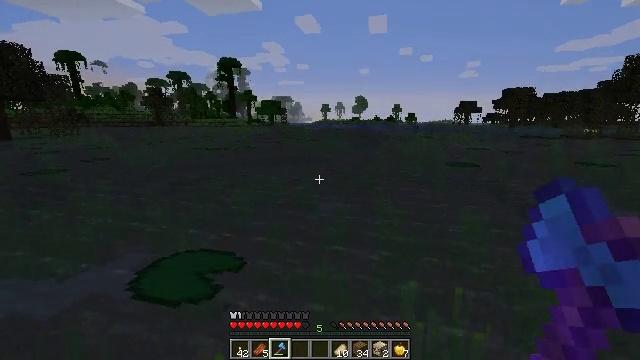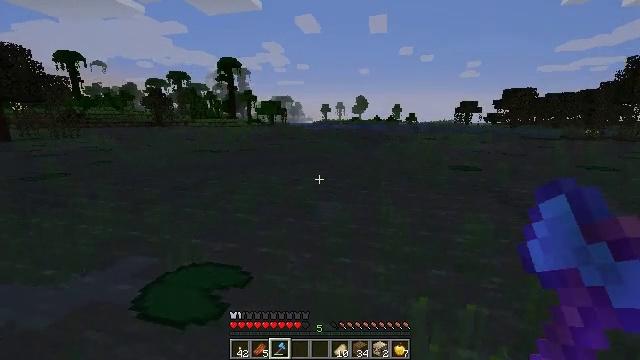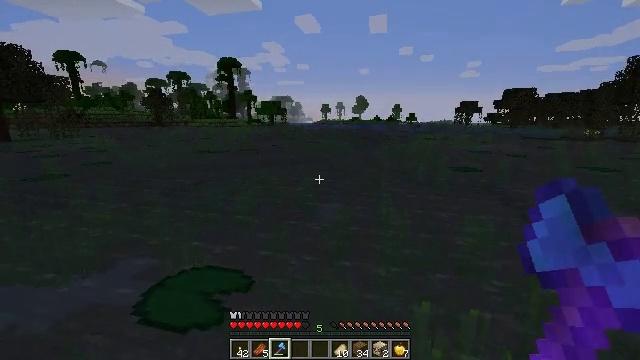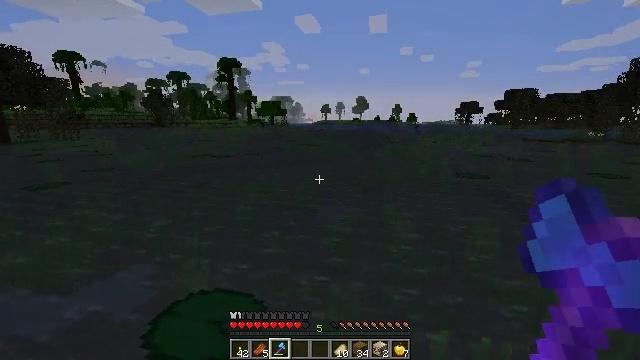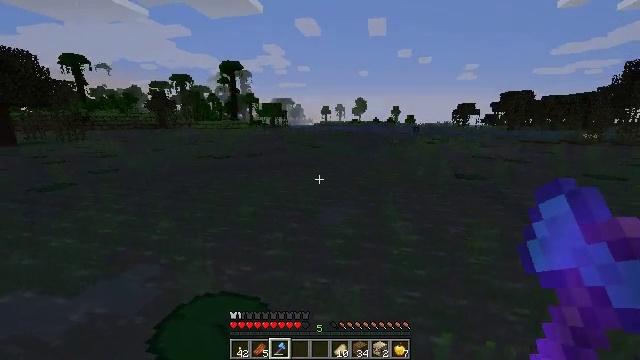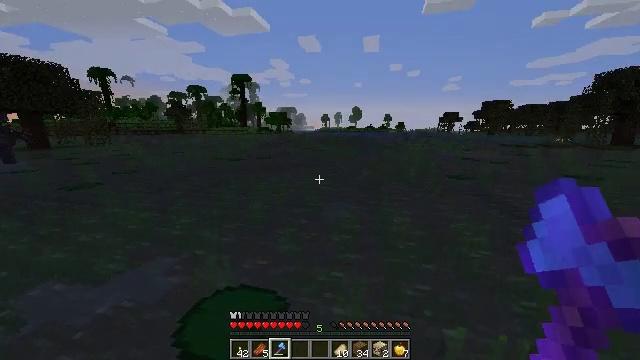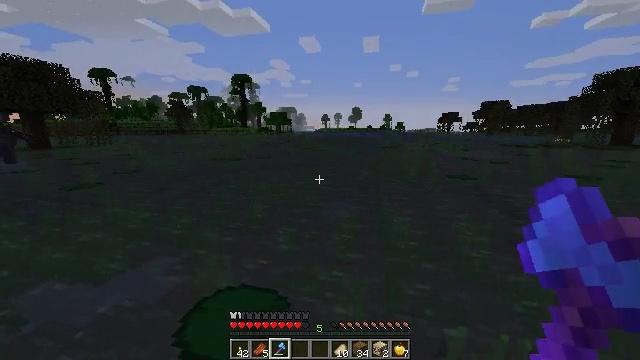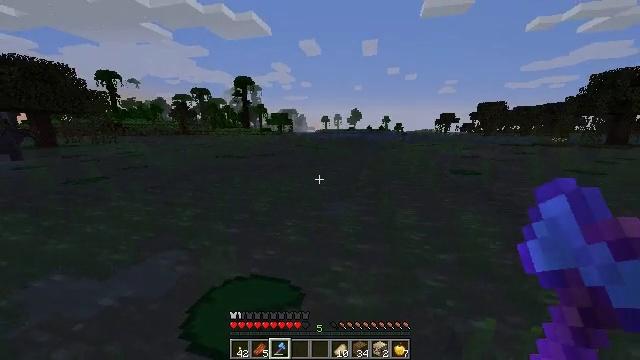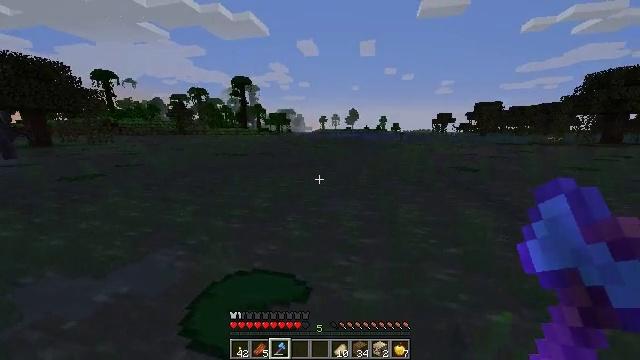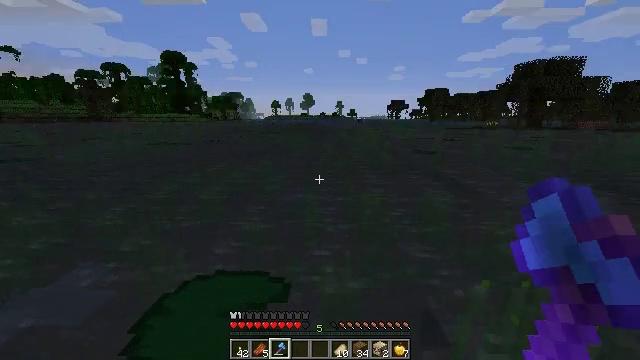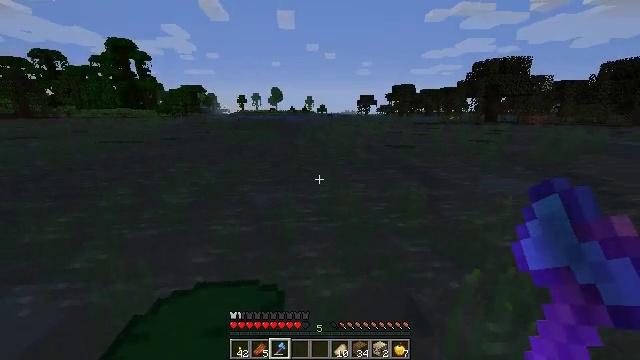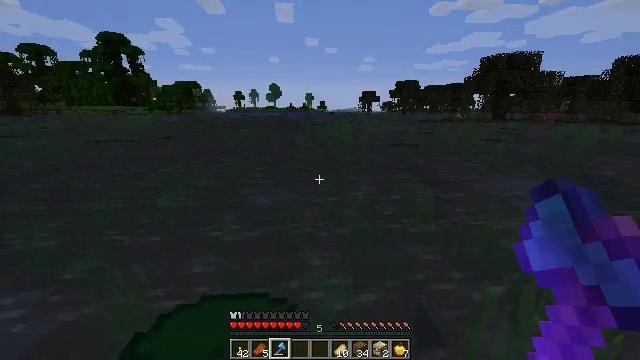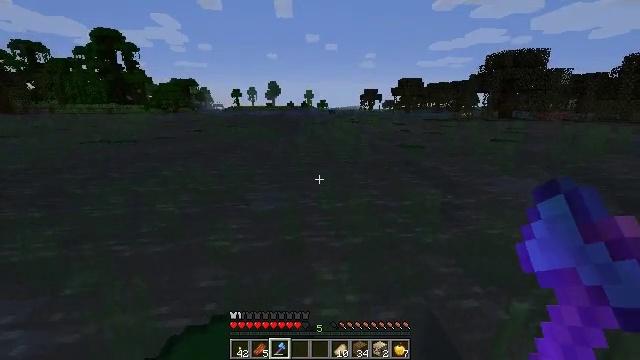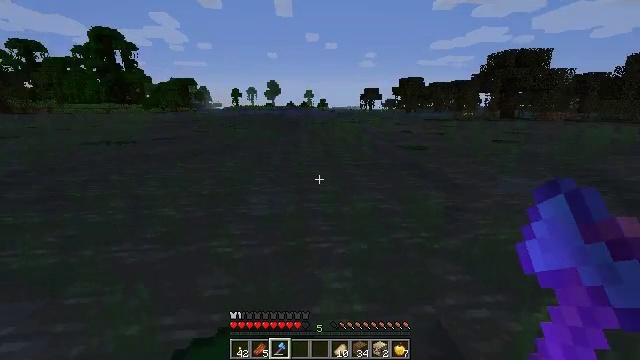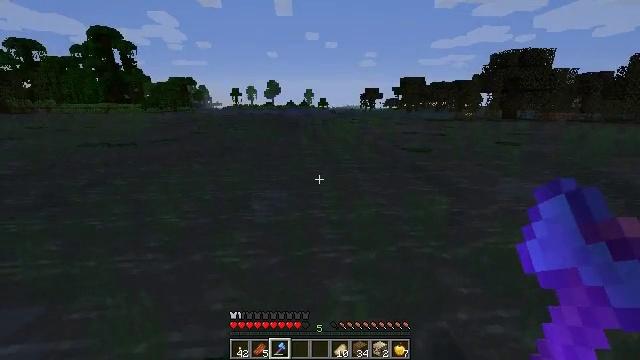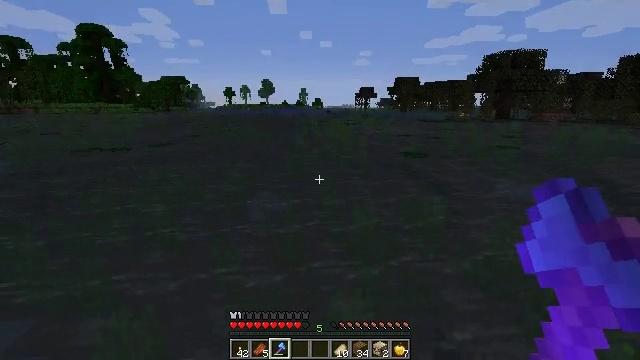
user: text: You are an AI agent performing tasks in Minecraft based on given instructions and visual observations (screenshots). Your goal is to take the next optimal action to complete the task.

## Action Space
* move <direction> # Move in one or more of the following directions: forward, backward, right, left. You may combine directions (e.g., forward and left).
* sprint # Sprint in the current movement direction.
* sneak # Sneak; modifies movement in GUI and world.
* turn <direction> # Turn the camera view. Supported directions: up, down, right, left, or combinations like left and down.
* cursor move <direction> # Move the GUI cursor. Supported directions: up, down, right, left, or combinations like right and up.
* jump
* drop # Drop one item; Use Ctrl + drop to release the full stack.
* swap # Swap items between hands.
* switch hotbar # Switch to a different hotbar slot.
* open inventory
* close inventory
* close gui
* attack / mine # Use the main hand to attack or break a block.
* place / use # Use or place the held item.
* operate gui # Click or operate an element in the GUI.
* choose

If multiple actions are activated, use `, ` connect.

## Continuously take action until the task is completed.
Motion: motion action
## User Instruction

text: Gather lily pads while exploring.
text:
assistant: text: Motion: move forward and move left, sprint, jump
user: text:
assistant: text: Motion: move forward and move left, sprint, jump
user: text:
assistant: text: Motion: move forward and move left, sprint, jump
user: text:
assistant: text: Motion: move forward and move left, sprint, jump
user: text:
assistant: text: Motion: move forward and move left, sprint, jump
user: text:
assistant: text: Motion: move forward and move left, sprint, jump
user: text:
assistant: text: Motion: move forward and move left, sprint, jump
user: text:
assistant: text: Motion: move forward and move left, sprint, jump
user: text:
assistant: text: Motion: move forward and move left, sprint, turn right and down, jump
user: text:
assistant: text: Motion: move forward and move left, sprint, turn right, jump
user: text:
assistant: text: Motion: move forward and move left, sprint, jump
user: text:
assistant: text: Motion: move forward and move left, sprint, jump
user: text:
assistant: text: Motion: move forward and move left, sprint, jump
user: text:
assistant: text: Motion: move forward and move left, sprint, jump
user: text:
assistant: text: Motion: move forward and move left, sprint, turn right, jump
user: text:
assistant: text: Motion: move forward and move left, sprint, turn right, jump
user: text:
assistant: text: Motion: move forward and move left, sprint, turn right, jump
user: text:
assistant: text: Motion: move forward and move left, sprint, turn right, jump
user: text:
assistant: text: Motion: move forward and move left, sprint, jump
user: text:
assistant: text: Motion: move forward and move left, sprint, jump
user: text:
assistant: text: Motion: move forward and move left, sprint, jump
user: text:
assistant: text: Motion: move forward and move left, sprint, jump
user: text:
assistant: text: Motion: move forward and move left, sprint, jump
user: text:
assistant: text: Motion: move forward, sprint, jump
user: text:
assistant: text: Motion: move forward, sprint, jump
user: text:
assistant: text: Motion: move forward, sprint, turn left, jump
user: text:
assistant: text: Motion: move forward, sprint, turn left, jump
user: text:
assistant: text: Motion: move forward, sprint, turn left, jump
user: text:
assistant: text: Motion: move forward, sprint, turn left, jump
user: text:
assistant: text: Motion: move forward, sprint, turn left, jump